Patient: sex M, age 42
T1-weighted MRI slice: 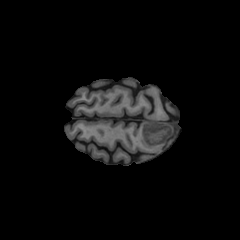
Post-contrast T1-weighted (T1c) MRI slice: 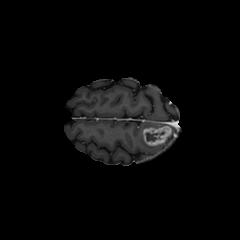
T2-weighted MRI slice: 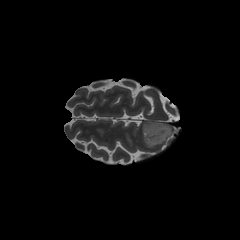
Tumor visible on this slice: yes
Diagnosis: Glioblastoma, IDH-wildtype
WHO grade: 4